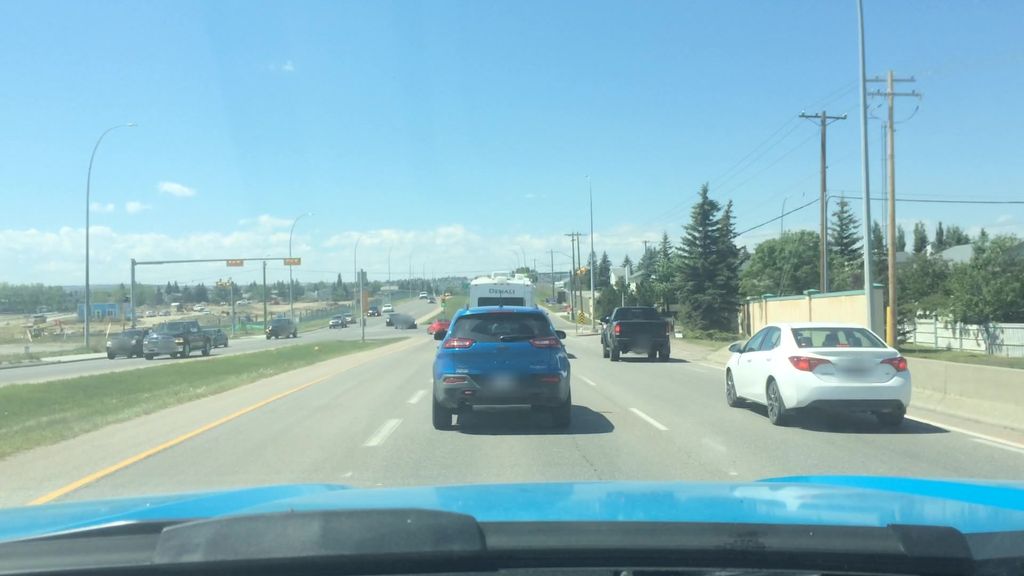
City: calgary